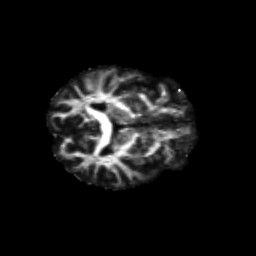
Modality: FA
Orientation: axial
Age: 59
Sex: male
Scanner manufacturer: siemens
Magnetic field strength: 3 T
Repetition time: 4.71 s
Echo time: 0.0906 s